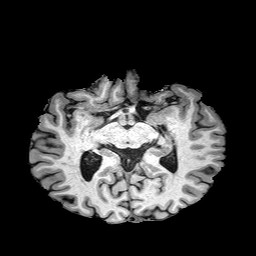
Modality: T1w
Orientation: coronal
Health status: healthy